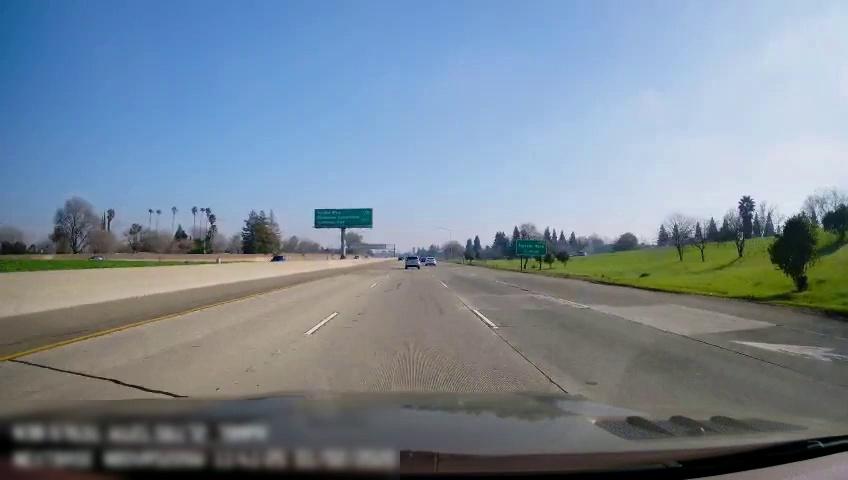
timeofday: Day
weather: Sunny
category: Vehicles | Truck
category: Drivable Space
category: Vehicles | SUV
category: Vehicles | Car
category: Lanes | Current Lane
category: Lanes | Current Lane
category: Lanes | Current Lane
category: Lanes | Alternate Lane
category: Traffic | Signs
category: Traffic | Signs
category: Traffic | Signs
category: Traffic | Signs